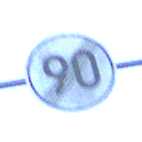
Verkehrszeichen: EndeGeschwindigkeit90
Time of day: SunriseSunset
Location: Outdoor (Urban)
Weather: Clear
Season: NotSpecified
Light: Natural